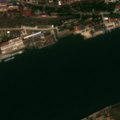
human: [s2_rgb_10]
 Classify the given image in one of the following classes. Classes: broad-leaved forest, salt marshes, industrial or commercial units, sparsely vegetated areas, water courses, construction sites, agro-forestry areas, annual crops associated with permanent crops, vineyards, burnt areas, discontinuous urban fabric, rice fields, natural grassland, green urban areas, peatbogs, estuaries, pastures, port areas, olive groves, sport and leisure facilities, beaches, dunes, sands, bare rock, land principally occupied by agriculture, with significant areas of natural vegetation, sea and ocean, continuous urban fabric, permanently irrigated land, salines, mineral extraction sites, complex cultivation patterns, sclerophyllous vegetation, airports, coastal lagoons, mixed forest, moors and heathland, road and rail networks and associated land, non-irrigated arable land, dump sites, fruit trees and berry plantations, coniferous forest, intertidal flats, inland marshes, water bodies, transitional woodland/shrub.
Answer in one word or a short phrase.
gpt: discontinuous urban fabric, port areas, complex cultivation patterns, water courses